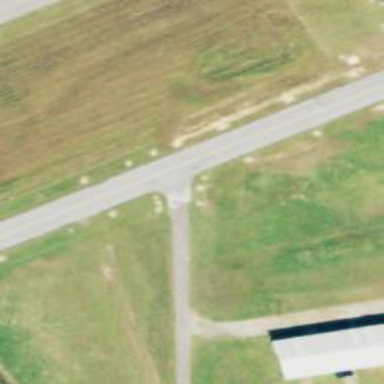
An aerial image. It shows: Taxiway at the airport with asphalt surface.